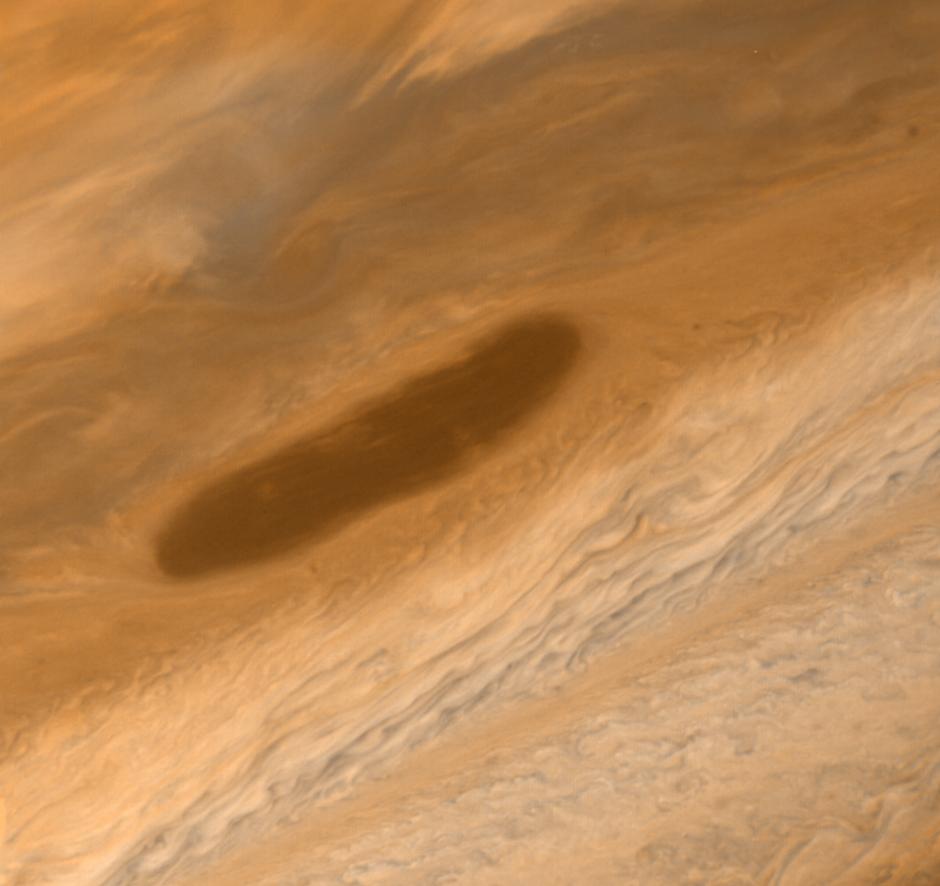
Large Brown Oval Jupiter, Voyager